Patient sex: M
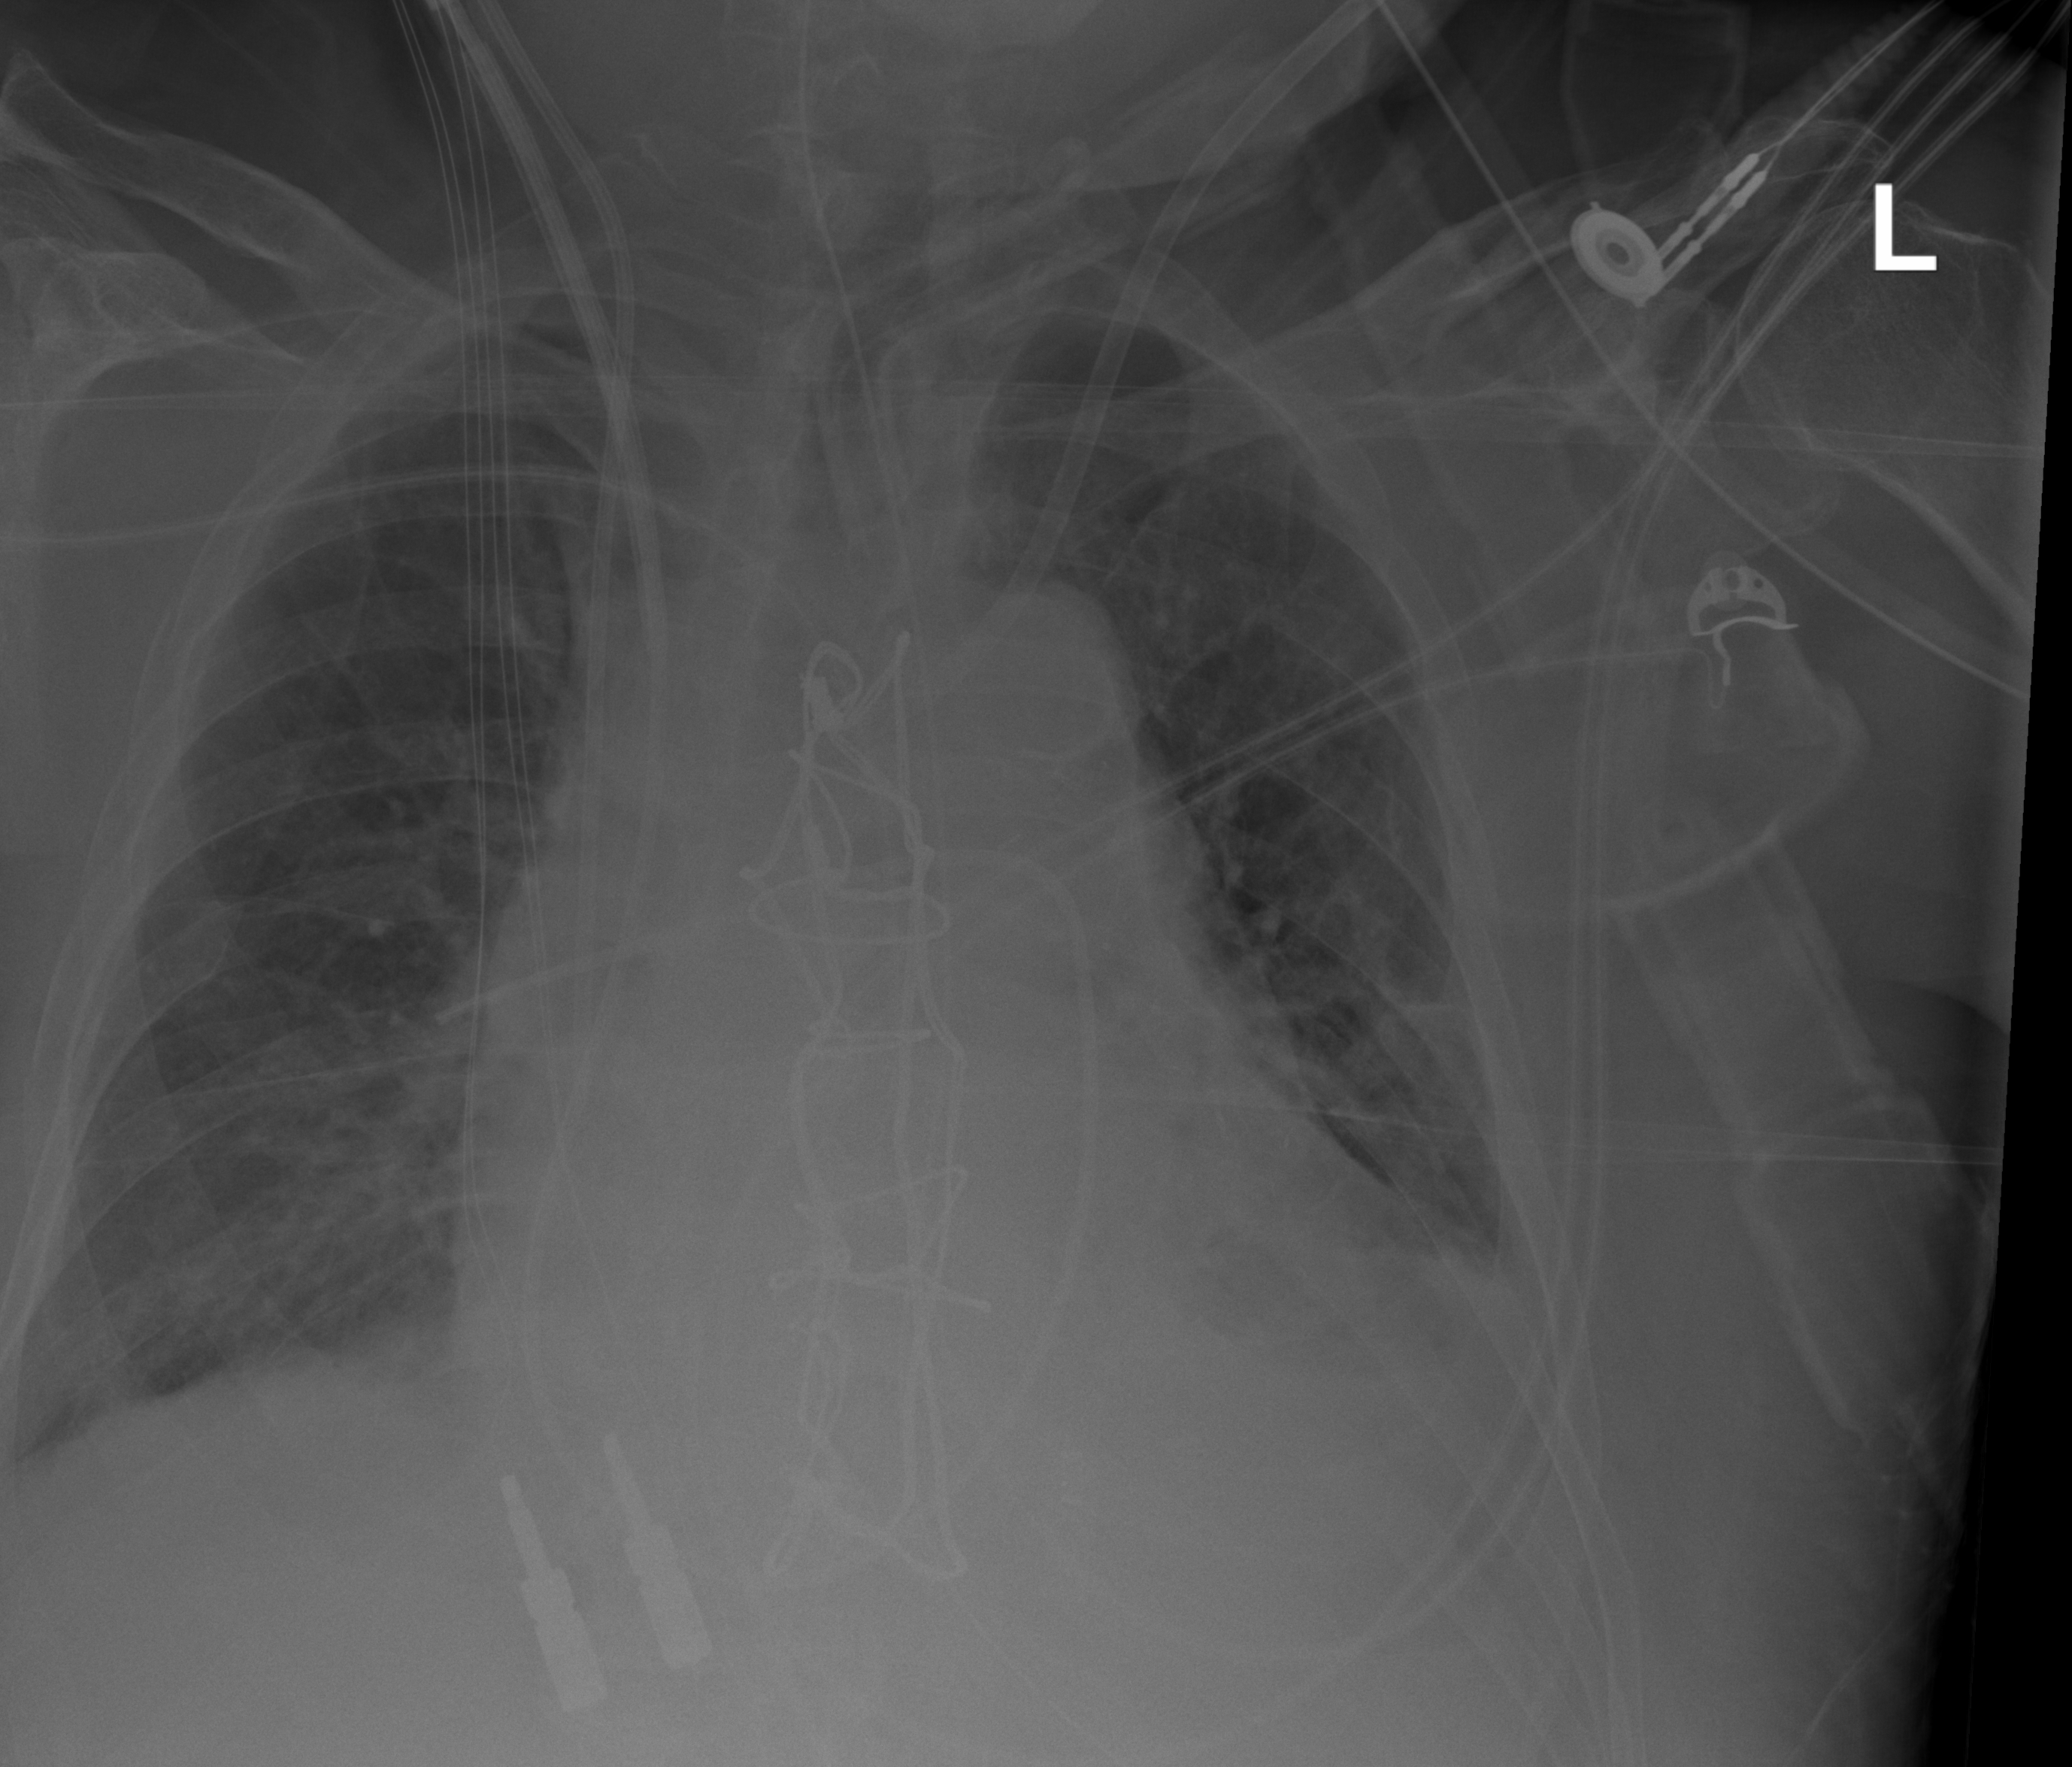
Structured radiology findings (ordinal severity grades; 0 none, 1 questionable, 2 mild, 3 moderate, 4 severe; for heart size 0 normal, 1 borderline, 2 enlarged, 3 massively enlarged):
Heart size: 2
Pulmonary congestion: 2
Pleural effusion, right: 1
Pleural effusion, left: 2
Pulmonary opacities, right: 0
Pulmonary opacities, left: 0
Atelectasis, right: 2
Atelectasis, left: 2